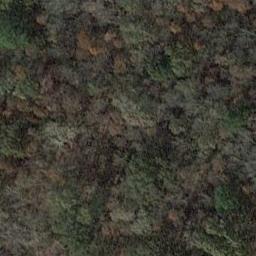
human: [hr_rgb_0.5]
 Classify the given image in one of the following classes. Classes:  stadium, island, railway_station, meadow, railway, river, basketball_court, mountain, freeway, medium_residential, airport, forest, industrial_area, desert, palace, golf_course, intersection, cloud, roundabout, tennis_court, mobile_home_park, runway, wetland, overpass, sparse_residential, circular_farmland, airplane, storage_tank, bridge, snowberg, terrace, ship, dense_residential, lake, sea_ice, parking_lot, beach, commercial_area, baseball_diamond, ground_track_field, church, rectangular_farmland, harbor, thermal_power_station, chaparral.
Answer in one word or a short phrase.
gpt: forest